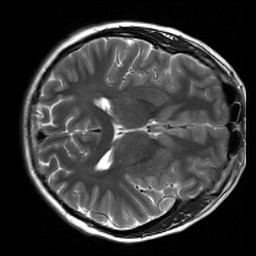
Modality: T2w
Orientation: axial
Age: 30
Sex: male
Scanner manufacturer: siemens
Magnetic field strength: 3 T
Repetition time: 7 s
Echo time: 0.09 s